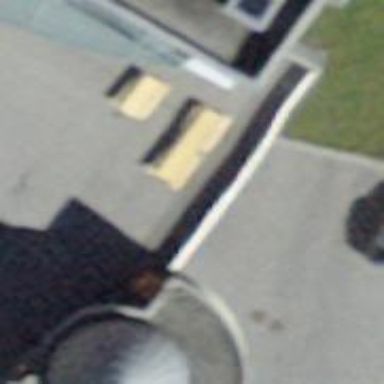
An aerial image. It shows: Public bookcase.